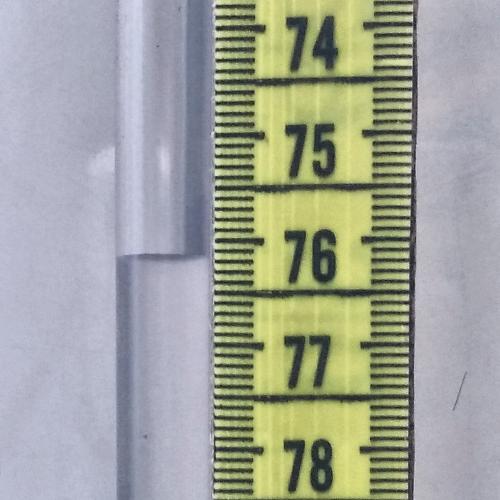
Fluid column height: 76.2 cm